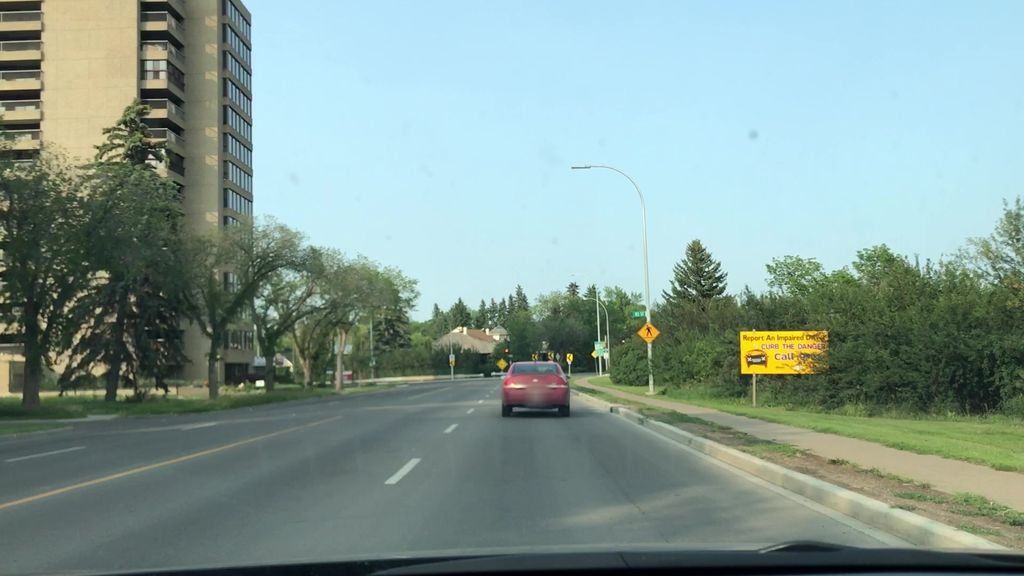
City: edmonton